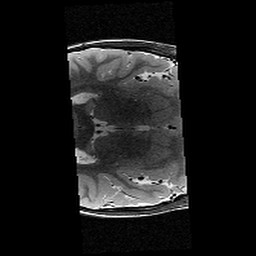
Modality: T2w
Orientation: axial
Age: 9
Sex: male
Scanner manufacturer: siemens
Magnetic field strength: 3 T
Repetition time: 9.23 s
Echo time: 0.067 s